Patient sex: F
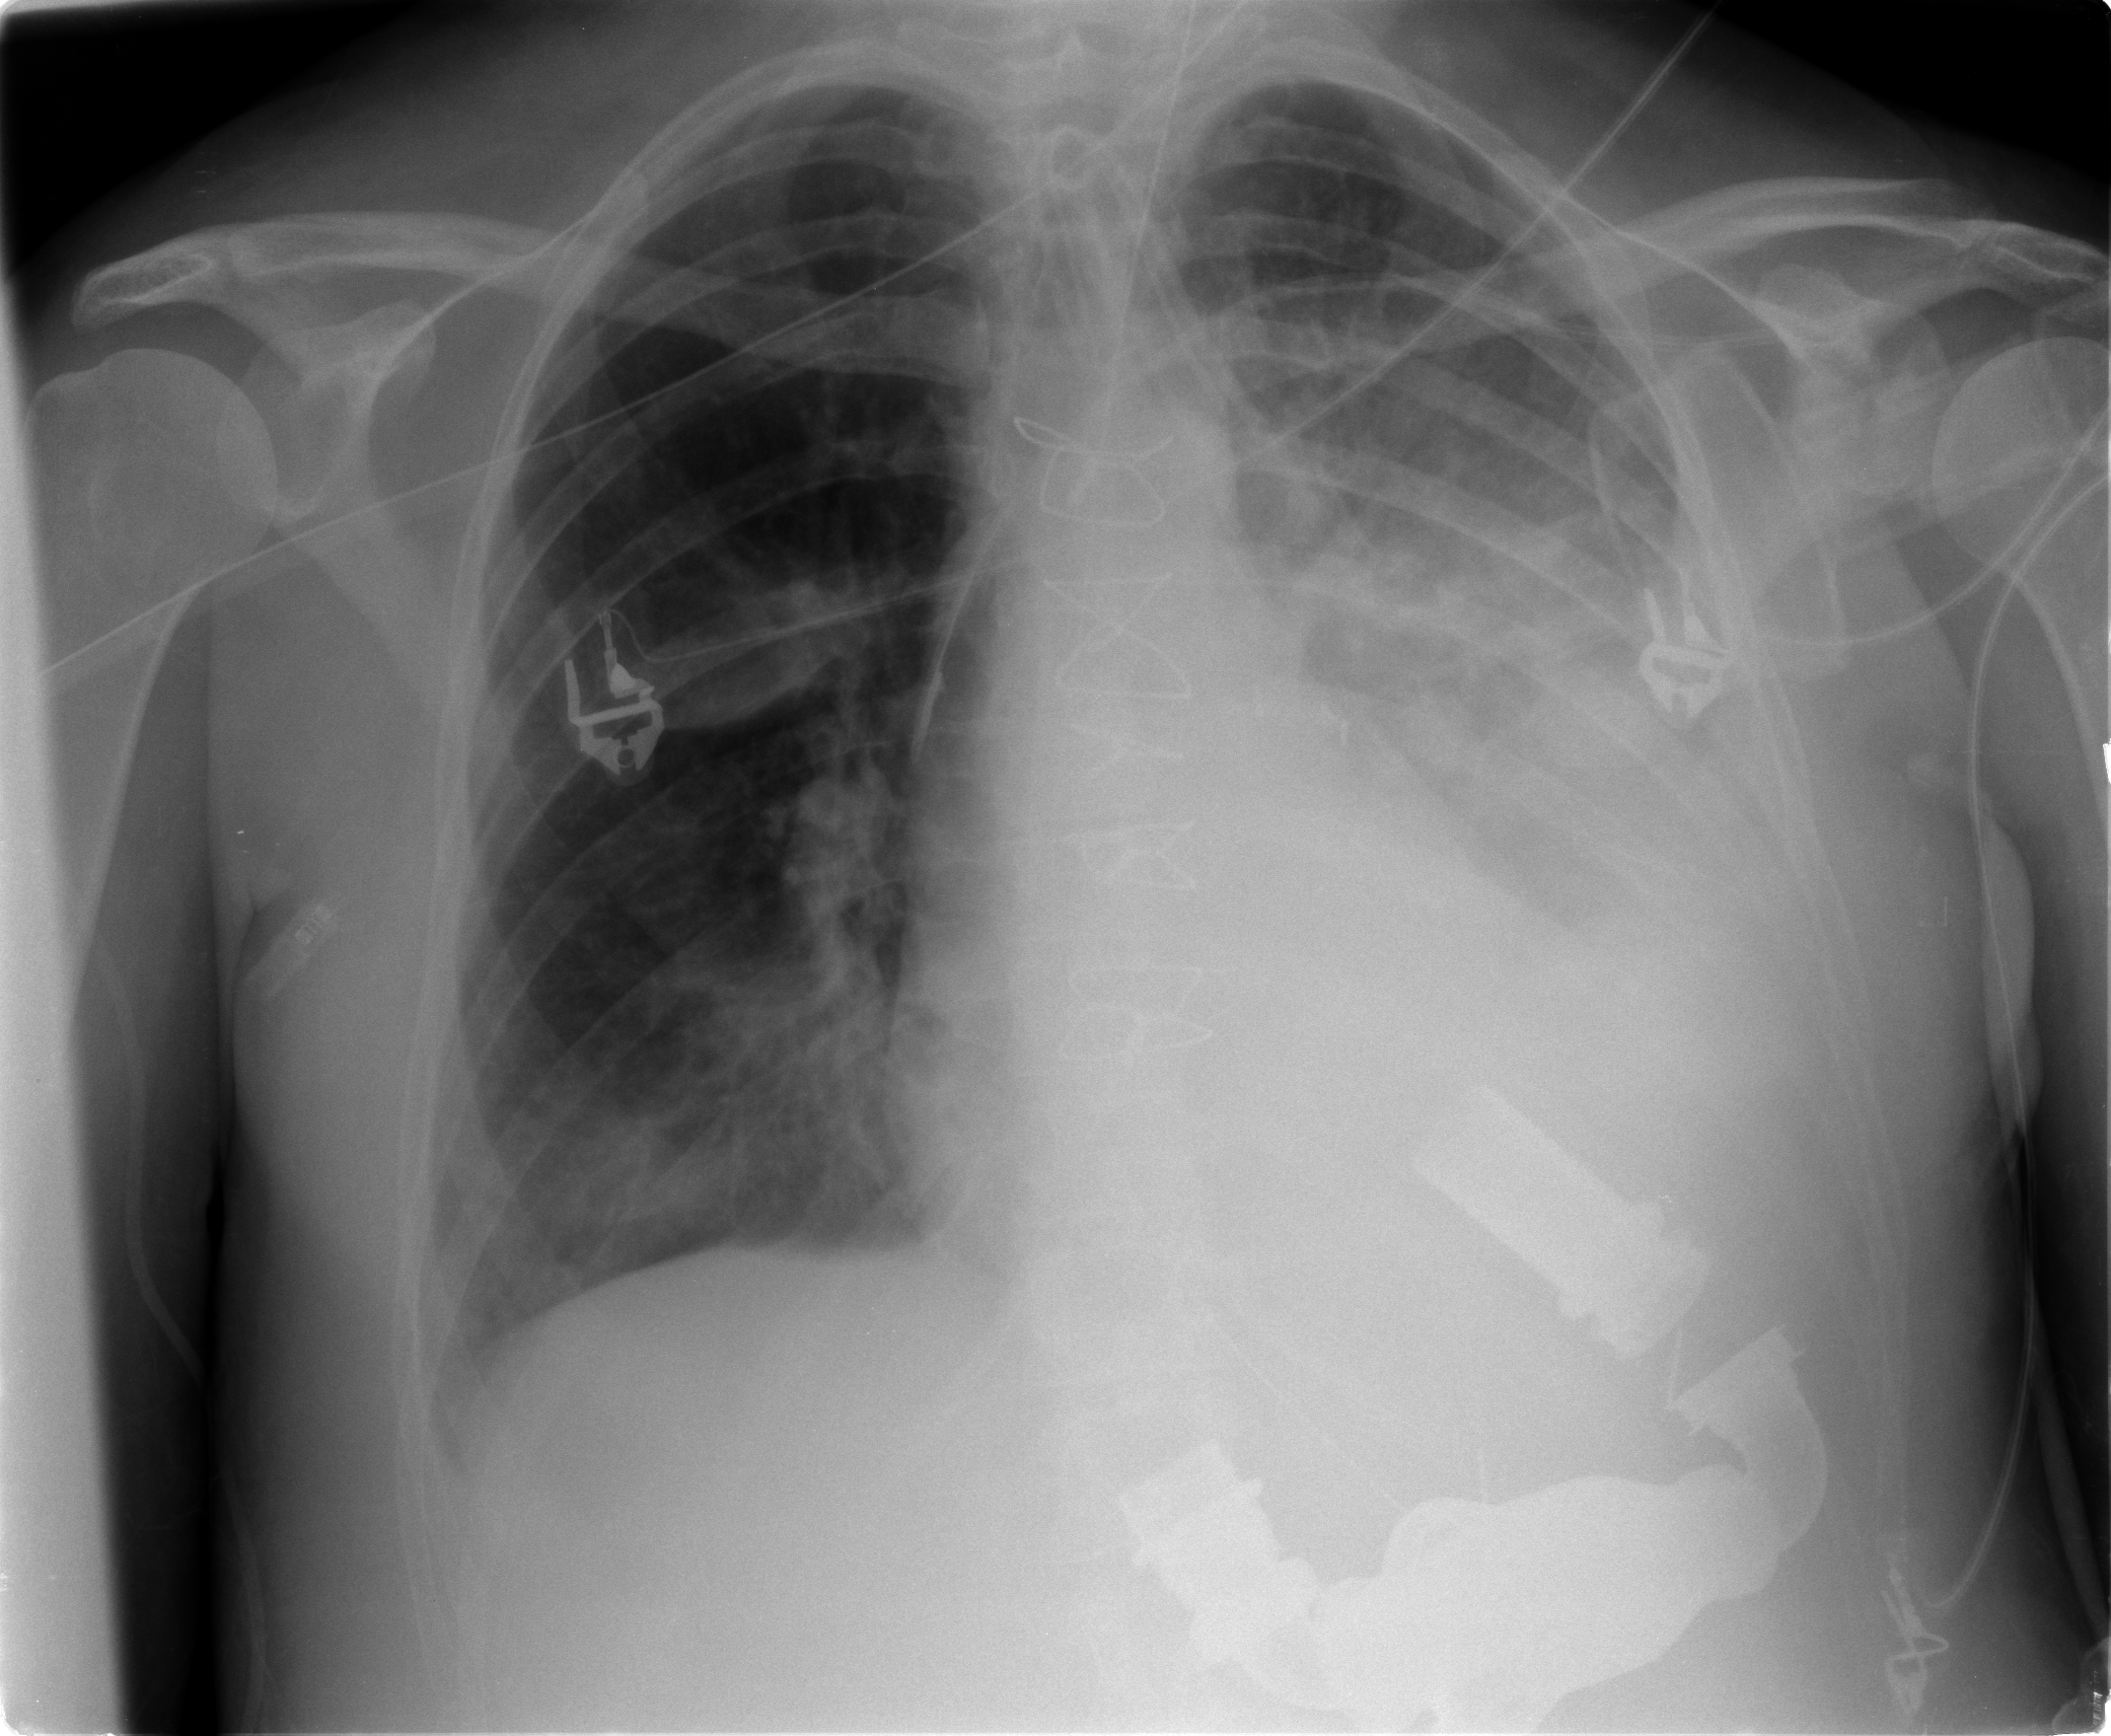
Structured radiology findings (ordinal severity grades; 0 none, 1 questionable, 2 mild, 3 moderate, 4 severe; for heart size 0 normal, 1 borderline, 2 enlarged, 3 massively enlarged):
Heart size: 2
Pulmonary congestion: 0
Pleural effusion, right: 0
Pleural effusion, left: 3
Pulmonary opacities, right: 0
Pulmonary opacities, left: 3
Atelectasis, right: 2
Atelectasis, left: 2